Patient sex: F
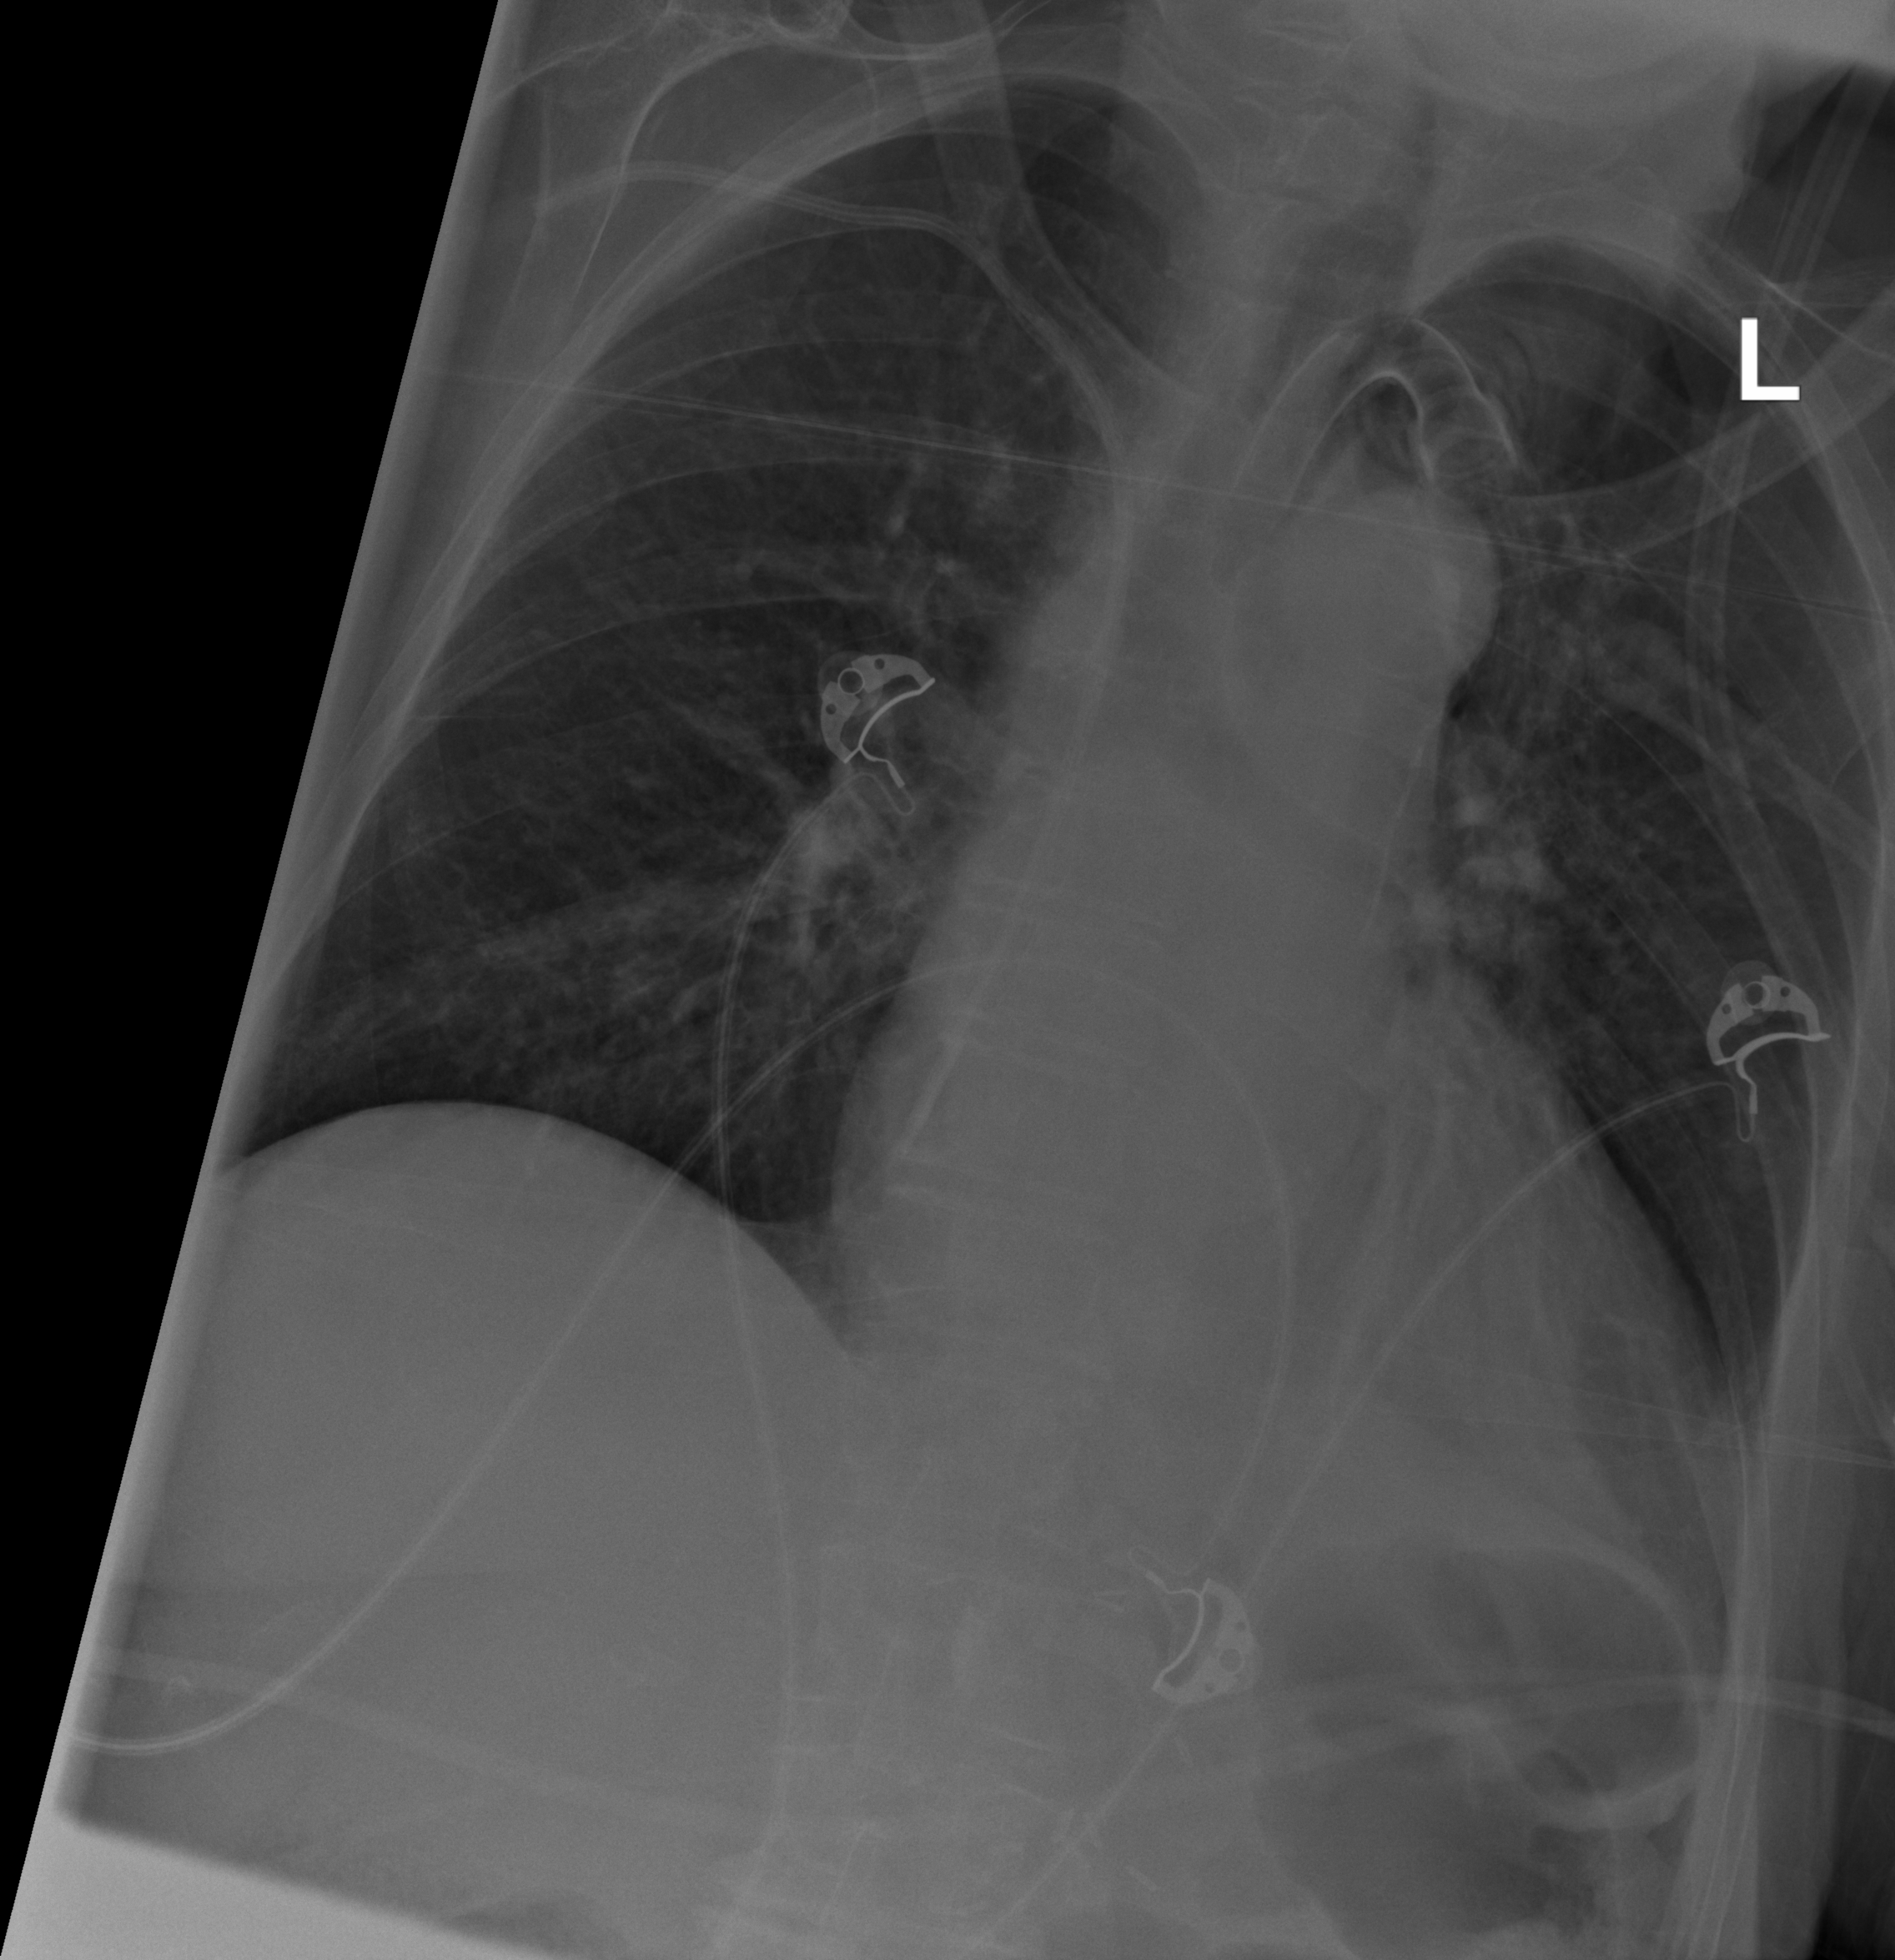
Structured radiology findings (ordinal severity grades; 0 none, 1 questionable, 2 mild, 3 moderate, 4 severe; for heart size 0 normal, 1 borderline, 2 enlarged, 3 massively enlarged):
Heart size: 1
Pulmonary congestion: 2
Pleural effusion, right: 0
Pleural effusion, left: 0
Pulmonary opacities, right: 0
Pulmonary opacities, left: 2
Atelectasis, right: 0
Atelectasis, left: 2